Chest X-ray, PA view. Patient: 63 years old, sex M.
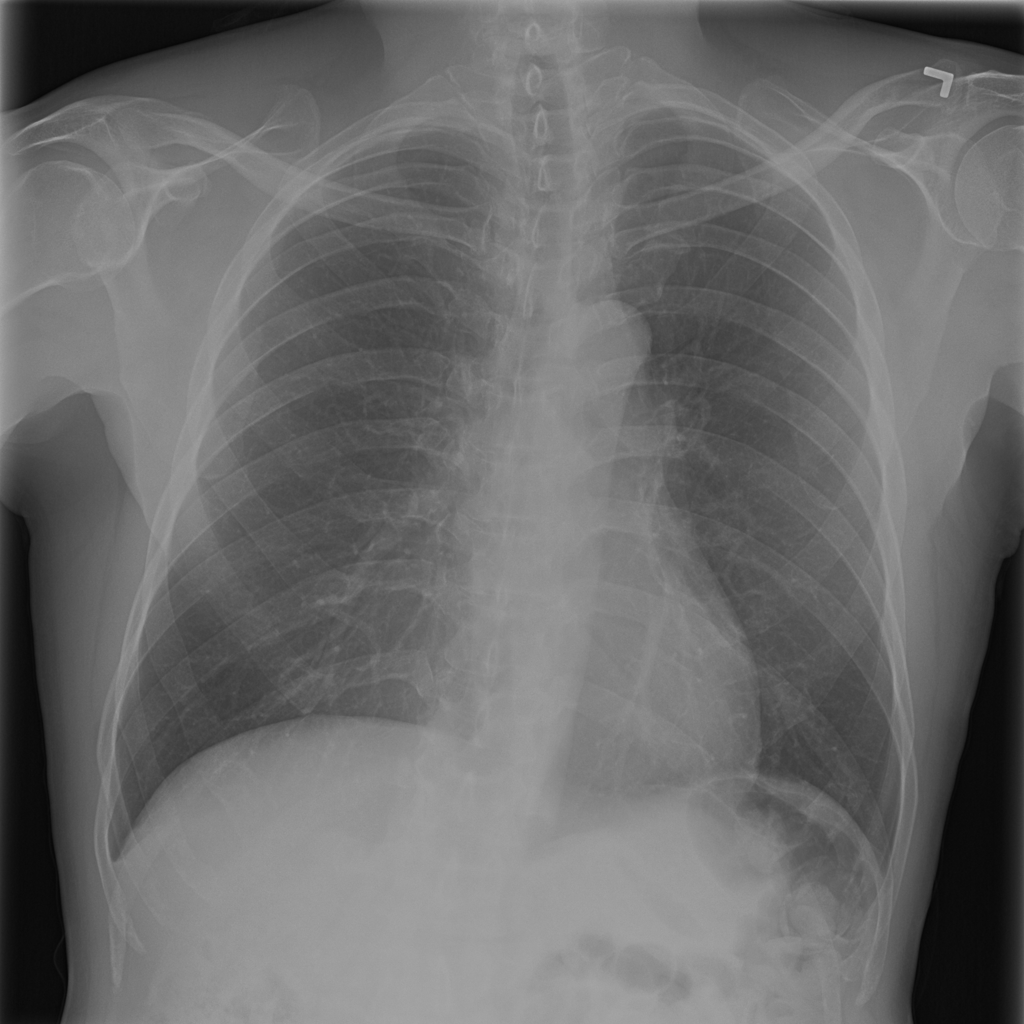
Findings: No Finding